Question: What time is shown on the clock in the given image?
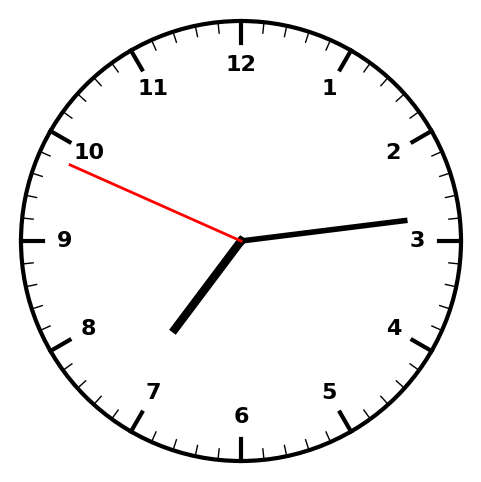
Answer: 07:13:49